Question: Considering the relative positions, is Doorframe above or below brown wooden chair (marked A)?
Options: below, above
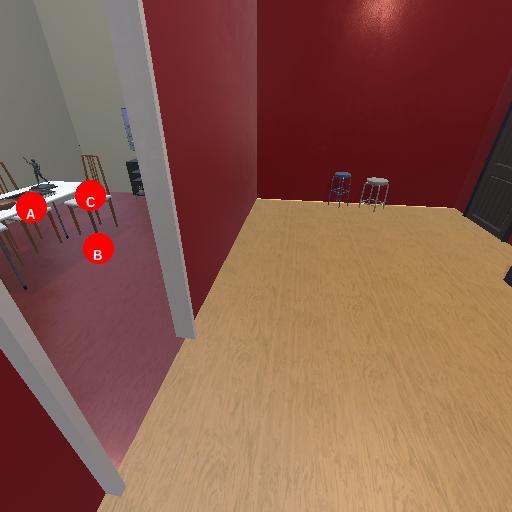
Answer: below